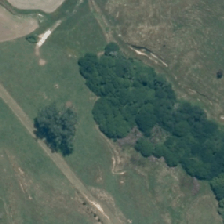
Land cover: herbaceous_freshwater_vege